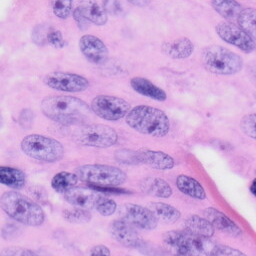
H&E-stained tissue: Skin